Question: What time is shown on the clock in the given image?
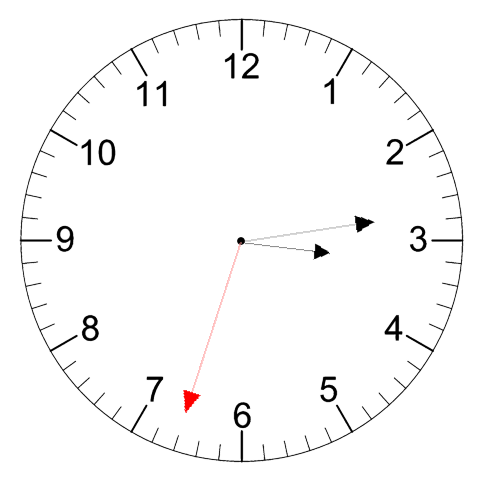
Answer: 03:13:33